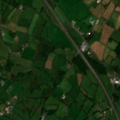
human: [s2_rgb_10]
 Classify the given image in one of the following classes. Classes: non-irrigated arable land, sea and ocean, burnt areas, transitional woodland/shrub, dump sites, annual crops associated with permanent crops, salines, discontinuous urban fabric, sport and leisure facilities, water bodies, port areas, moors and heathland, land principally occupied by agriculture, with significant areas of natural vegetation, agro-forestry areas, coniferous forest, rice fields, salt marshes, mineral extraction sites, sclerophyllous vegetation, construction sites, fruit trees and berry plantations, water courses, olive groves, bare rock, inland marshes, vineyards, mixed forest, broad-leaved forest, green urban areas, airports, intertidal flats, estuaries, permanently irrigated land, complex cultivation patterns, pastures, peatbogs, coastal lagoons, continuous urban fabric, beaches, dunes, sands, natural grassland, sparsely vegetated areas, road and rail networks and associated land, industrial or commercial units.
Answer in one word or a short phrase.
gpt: road and rail networks and associated land, pastures